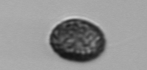
Label: Pseudochattonella_farcimen